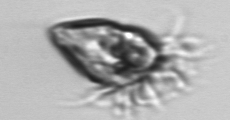
Label: Strombidium_morphotype1